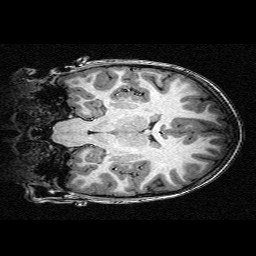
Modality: T1w
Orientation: coronal
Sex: female
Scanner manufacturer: siemens
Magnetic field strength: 3 T
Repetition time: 2.3 s
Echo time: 0.00336 s